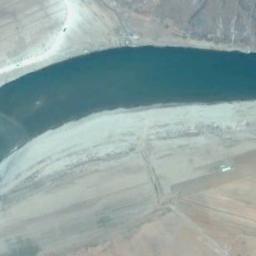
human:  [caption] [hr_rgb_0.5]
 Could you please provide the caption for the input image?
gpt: There are some cars on the road by the river .

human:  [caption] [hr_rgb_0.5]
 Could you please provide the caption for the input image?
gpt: The dark green river goes through the wasteland .

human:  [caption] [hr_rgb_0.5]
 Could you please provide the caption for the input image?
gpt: A curved turquoise blue river with white sand on the banks and tan desert on both sides .

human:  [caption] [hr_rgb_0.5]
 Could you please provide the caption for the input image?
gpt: The river goes through white bare land .

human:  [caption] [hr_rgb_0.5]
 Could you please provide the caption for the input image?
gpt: There are bare land around the river .